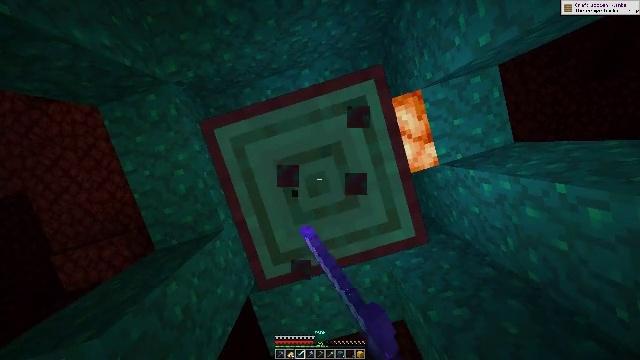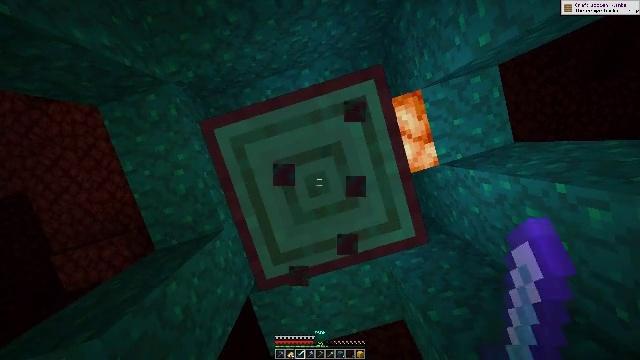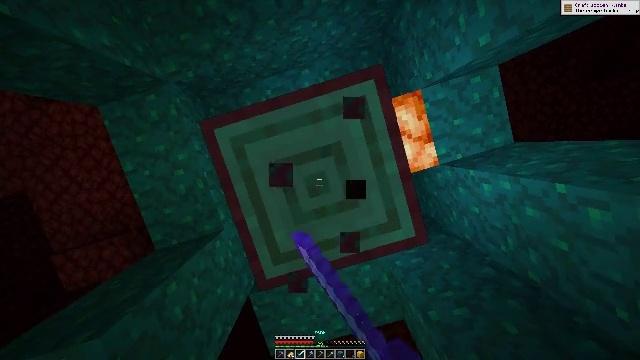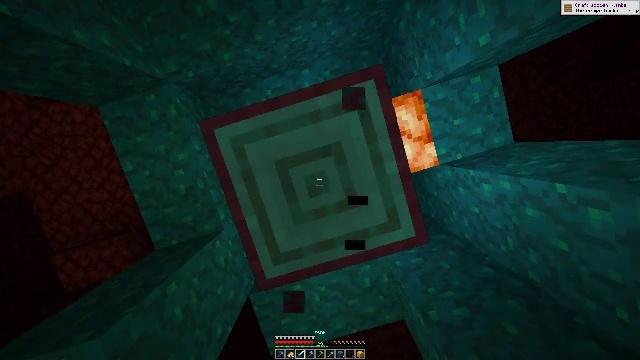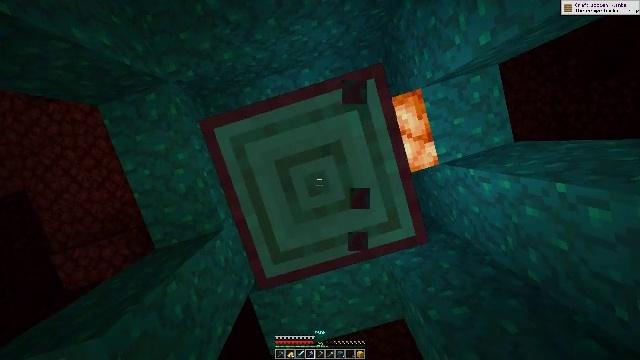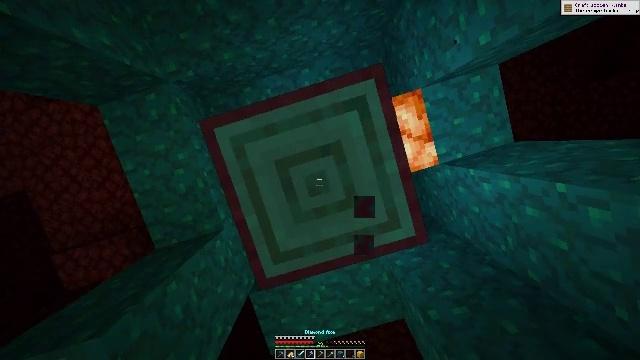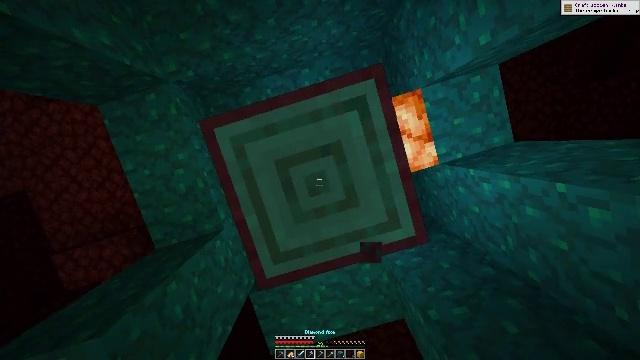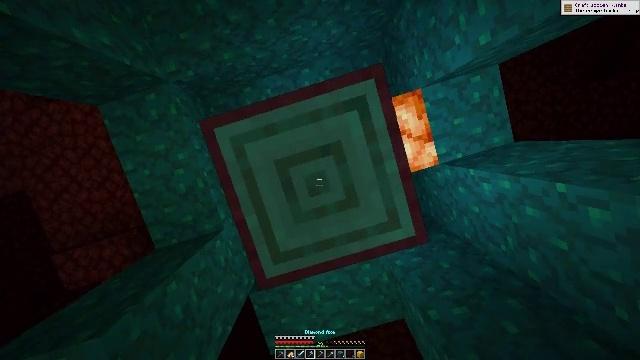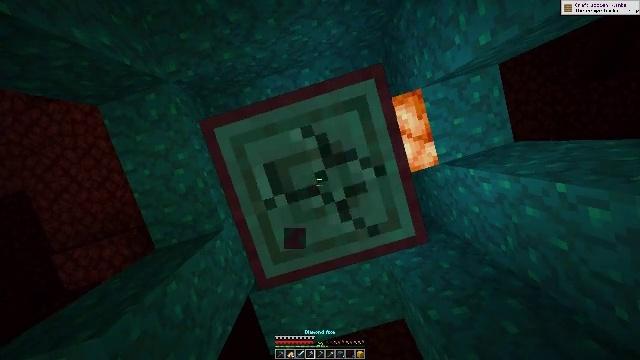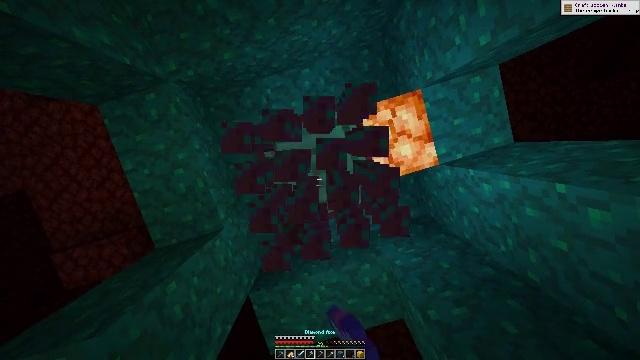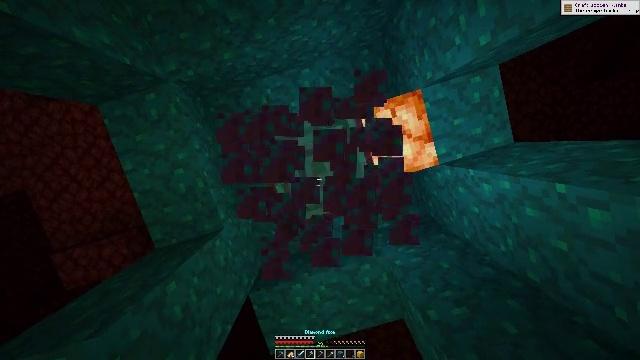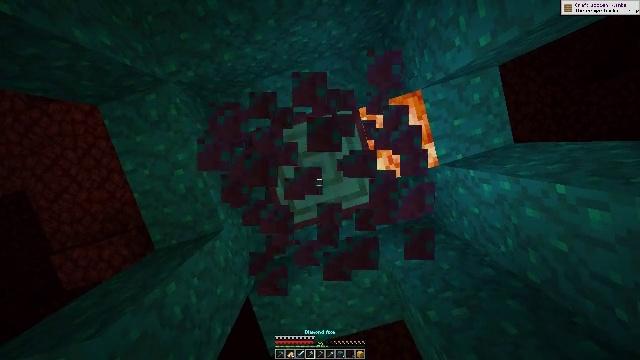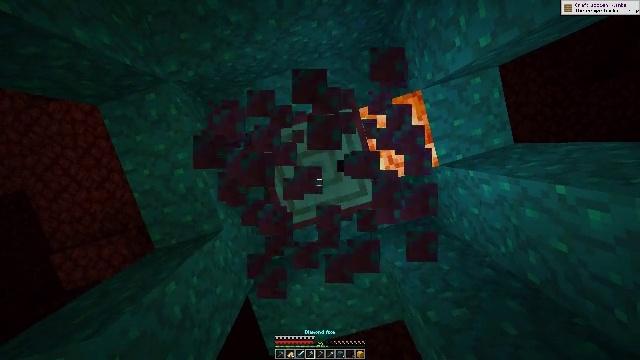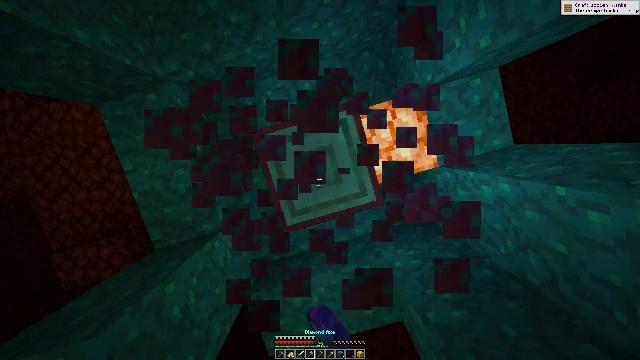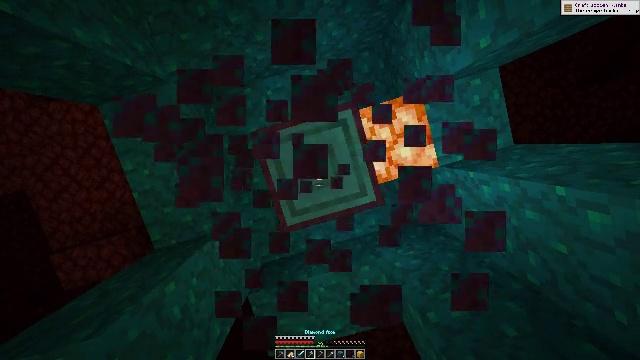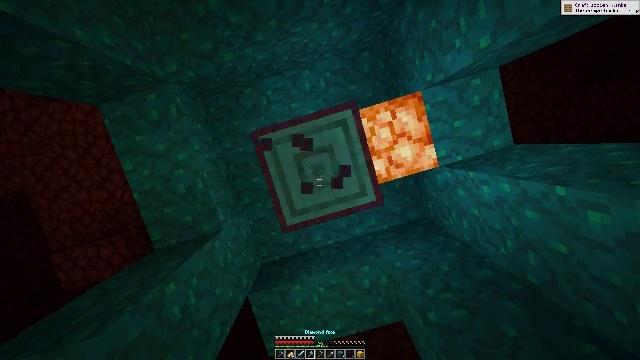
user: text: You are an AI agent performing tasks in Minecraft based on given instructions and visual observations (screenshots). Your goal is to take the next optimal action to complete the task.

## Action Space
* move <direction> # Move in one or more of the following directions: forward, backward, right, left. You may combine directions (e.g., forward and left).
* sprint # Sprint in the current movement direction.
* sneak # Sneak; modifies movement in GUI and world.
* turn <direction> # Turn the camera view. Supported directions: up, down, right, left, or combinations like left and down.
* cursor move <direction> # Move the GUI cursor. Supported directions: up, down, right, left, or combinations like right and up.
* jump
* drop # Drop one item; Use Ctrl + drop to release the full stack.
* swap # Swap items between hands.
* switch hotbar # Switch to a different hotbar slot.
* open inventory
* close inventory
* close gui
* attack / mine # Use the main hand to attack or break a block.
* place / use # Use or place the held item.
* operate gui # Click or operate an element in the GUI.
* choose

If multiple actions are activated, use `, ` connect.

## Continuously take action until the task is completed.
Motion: motion action
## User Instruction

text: Chop down the warped stem from the warped forest.
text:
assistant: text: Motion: attack / mine
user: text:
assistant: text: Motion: no_op
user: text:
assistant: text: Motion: no_op
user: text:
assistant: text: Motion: switch to hotbar 4
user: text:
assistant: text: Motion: switch to hotbar 4
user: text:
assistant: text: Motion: switch to hotbar 4
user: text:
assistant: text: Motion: no_op
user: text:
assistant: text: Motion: attack / mine
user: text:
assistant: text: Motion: attack / mine
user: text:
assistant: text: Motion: attack / mine
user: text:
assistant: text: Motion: attack / mine
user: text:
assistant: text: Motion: attack / mine
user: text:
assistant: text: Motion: attack / mine
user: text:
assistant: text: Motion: attack / mine
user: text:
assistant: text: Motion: attack / mine
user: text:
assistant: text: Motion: attack / mine
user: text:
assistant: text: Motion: attack / mine
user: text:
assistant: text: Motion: attack / mine
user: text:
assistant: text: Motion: attack / mine
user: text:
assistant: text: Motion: attack / mine
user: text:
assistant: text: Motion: attack / mine
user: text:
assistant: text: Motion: attack / mine
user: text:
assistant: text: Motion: attack / mine
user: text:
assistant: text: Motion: attack / mine
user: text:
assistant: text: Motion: attack / mine
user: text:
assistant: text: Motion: attack / mine
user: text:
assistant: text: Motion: attack / mine
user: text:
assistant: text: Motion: attack / mine
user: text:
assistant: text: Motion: attack / mine
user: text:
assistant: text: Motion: attack / mine